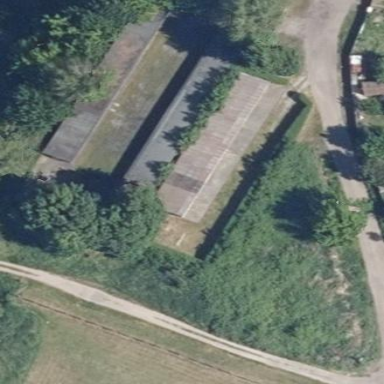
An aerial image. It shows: Group of garages.